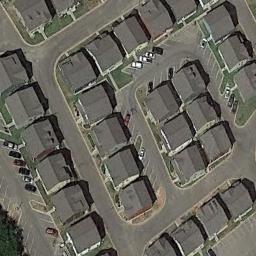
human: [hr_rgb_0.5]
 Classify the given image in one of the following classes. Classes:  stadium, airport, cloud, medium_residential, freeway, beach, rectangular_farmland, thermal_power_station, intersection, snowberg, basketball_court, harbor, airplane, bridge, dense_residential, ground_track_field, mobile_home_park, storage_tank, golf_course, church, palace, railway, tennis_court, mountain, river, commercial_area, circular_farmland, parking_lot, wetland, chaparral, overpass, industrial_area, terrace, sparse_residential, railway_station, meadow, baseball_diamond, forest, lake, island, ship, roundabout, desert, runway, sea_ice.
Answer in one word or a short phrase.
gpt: medium_residential